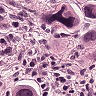
Metastatic tissue present: yes